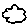
Label: cloud